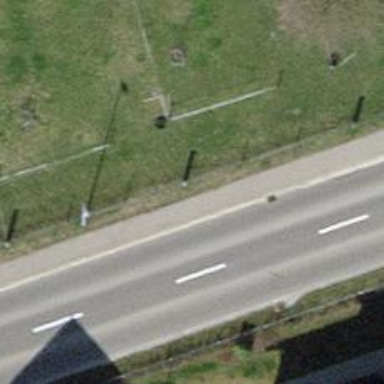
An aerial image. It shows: Bus stop with platform for public transport.